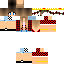
A female human skin with medium skin, wearing brown long hair dressed in a blue tshirt and red shorts, featuring a closed mouth.